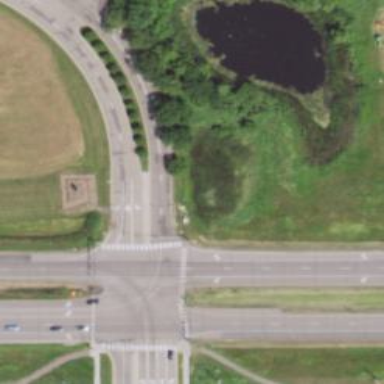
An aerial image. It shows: Marked asphalt cycleway with crossing.